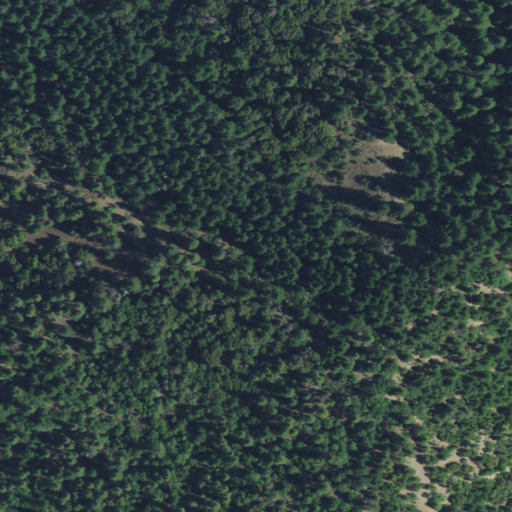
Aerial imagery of mountain in California named Monument Point containing evergreen forest, shrub, and mixed forest